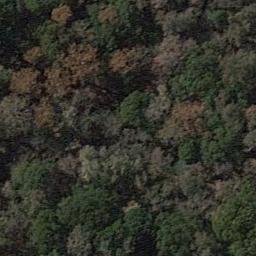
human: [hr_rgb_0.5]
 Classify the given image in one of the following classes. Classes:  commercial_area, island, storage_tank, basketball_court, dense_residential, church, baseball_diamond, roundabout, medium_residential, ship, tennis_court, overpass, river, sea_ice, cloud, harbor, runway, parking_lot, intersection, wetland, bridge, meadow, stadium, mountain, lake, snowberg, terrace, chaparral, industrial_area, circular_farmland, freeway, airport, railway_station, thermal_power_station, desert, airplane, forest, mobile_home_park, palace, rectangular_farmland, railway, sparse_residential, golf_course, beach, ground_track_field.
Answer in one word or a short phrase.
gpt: forest